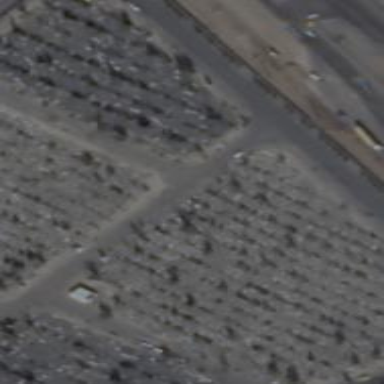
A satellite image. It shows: Cemetery.